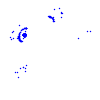
Particle: electron